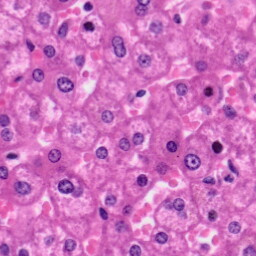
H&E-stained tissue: Liver